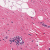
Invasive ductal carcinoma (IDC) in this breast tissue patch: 0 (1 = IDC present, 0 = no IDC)